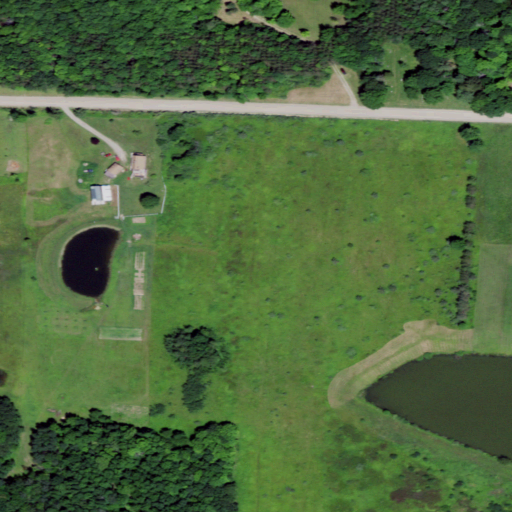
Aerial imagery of mountain in New York named Hartsville Hill containing pasture, deciduous forest, mixed forest, open development, and open water